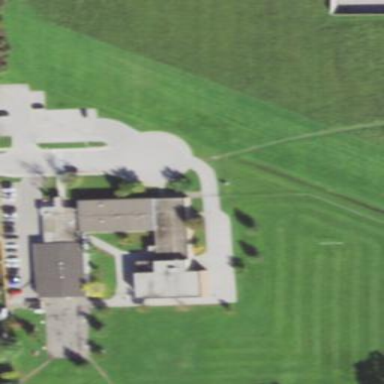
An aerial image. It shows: School.